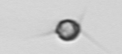
Label: Acanthoica_quattrospina